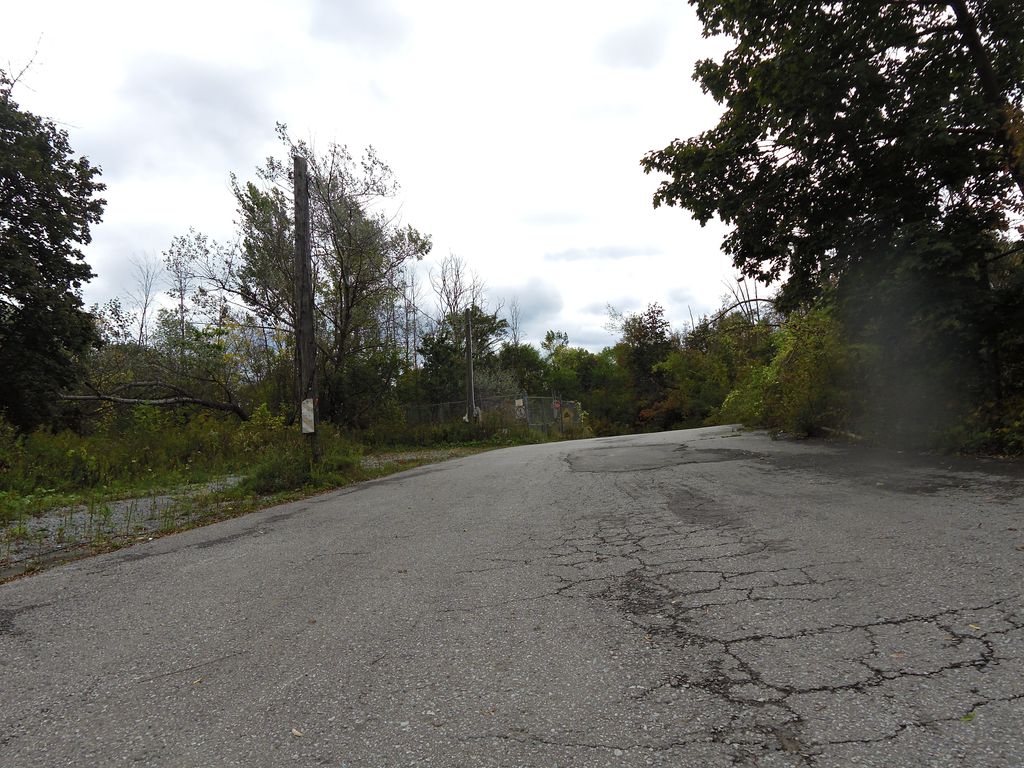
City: toronto